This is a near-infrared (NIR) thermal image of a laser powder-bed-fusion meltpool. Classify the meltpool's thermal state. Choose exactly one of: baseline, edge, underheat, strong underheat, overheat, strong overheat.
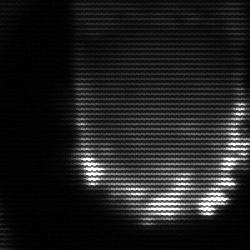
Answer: baseline